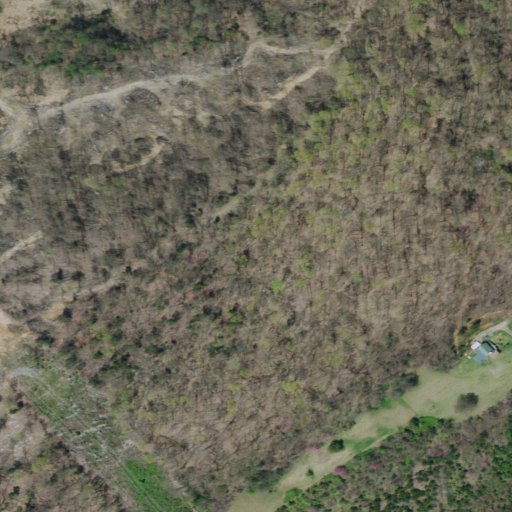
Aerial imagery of mountain in Tennessee named Marshall Knob containing deciduous forest, pasture, and open development